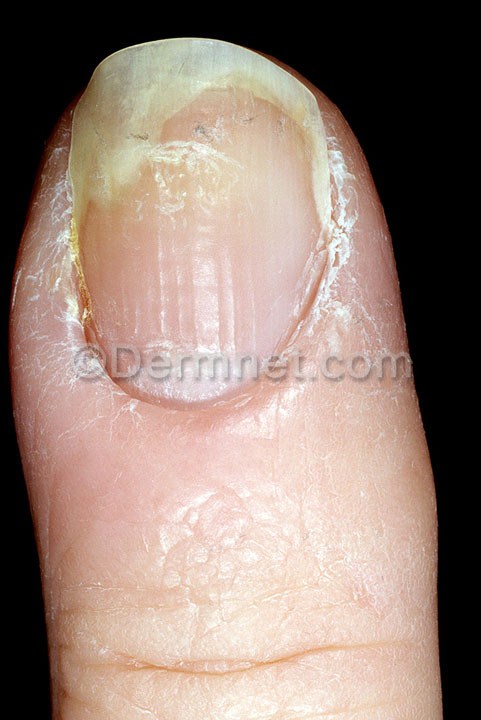
Disease: Nail Fungus and other Nail Disease